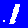
Digit: 1